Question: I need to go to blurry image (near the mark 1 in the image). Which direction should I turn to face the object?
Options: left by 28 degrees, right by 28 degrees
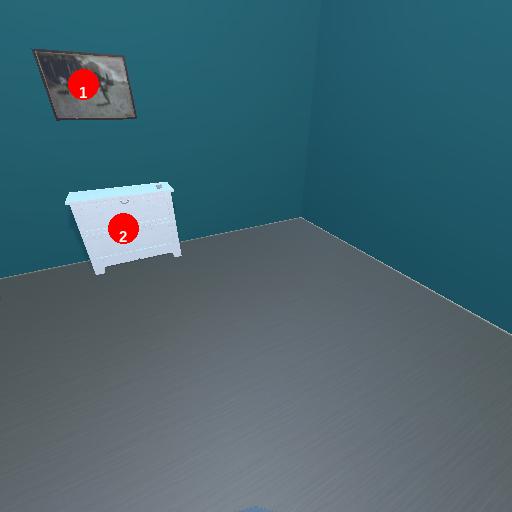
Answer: left by 28 degrees